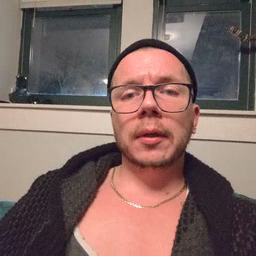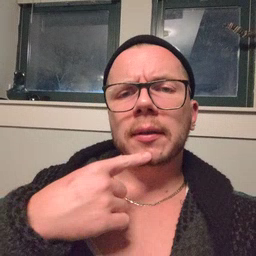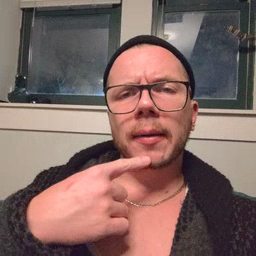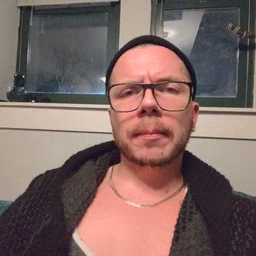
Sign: say